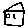
Label: house